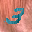
Label: 3